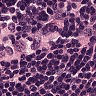
Metastatic tissue present: yes